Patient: sex F, age 71
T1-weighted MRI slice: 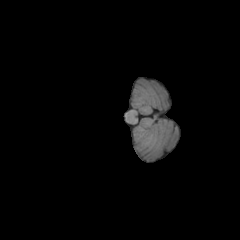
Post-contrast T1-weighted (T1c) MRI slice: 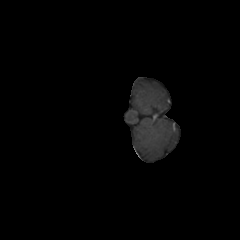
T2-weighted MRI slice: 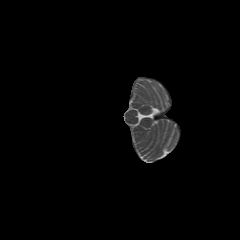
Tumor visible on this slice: no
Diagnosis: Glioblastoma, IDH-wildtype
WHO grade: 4